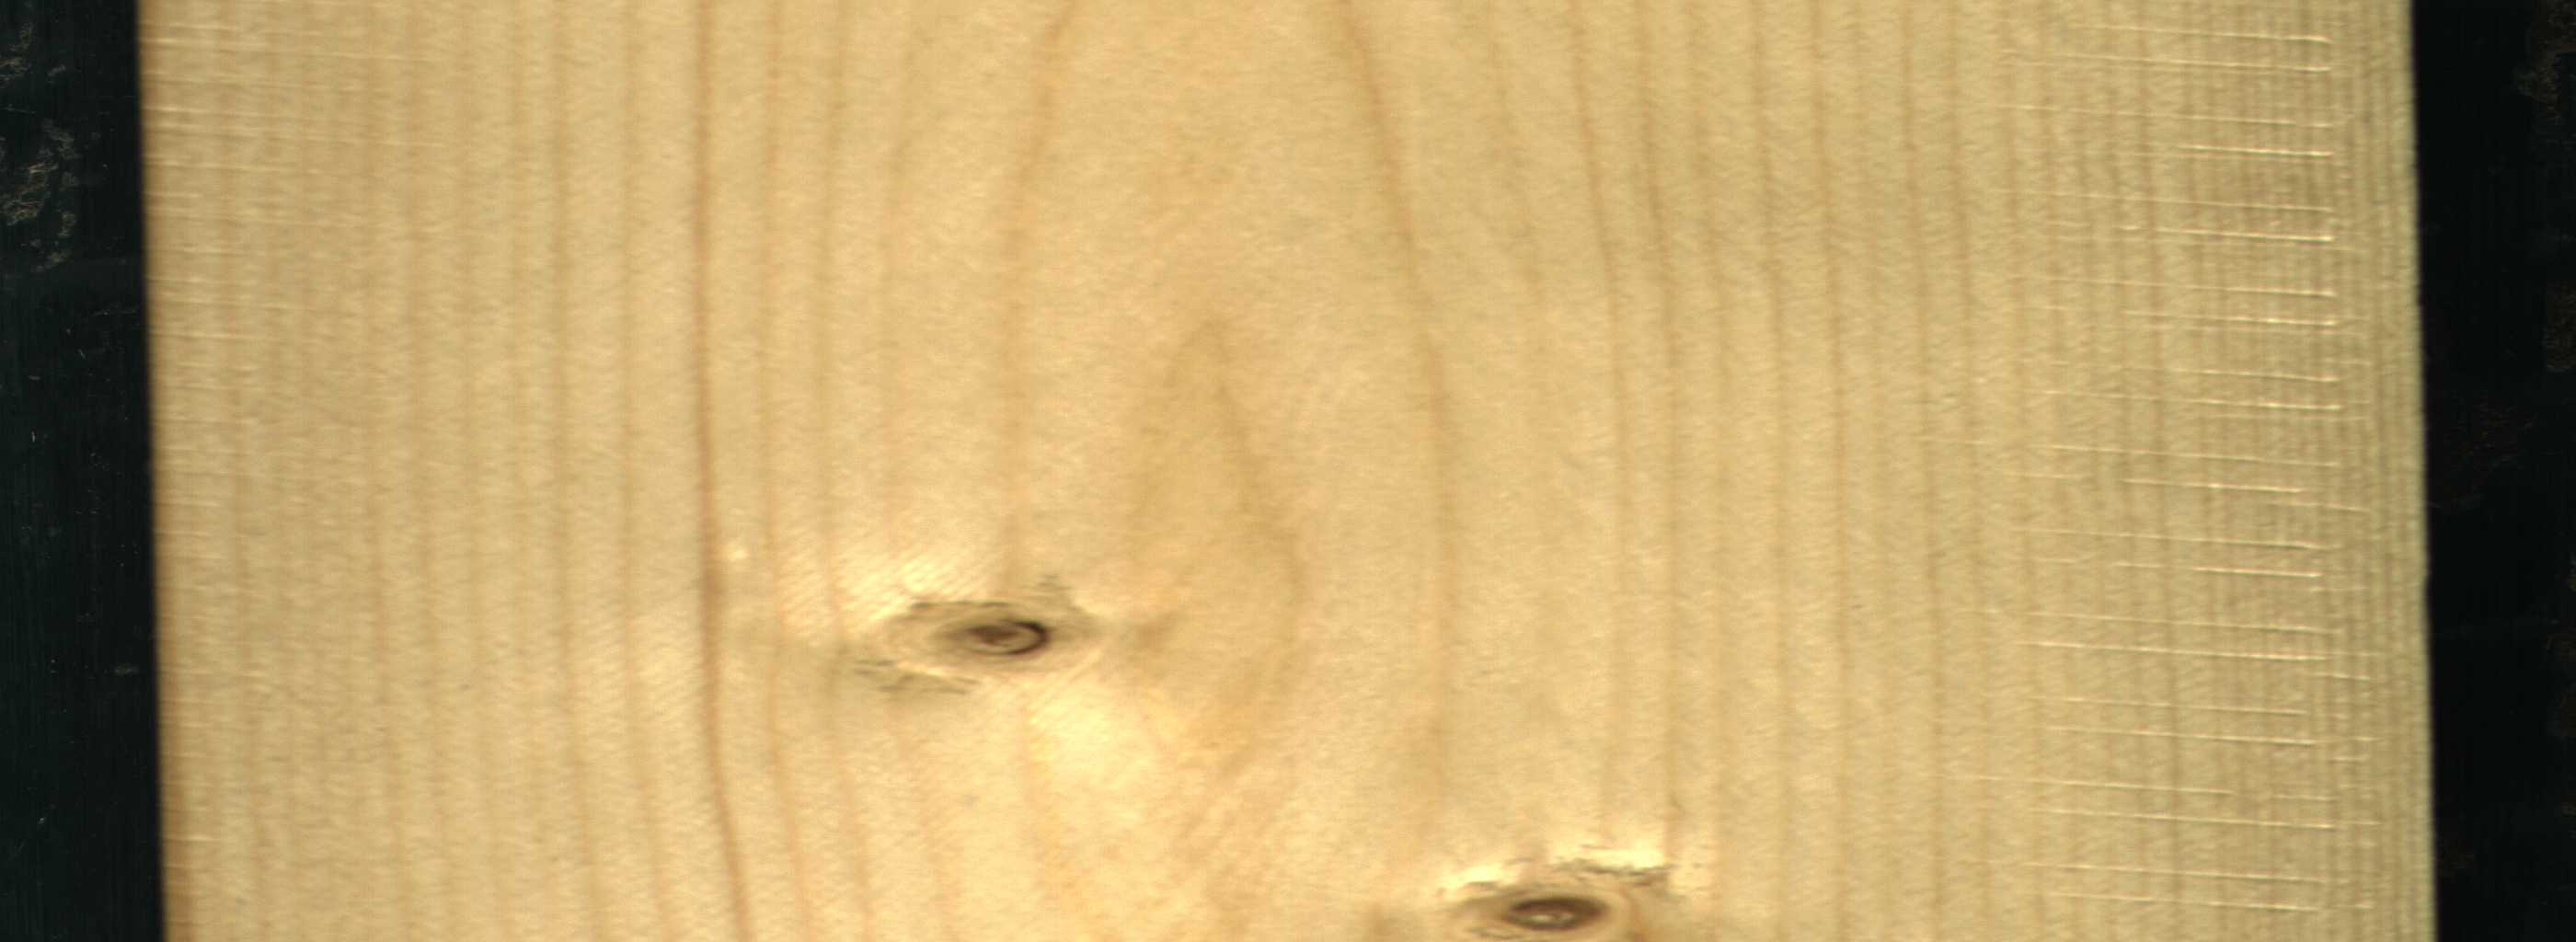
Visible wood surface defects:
Live_Knot
Live_Knot